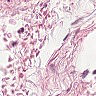
Metastatic tissue present: no